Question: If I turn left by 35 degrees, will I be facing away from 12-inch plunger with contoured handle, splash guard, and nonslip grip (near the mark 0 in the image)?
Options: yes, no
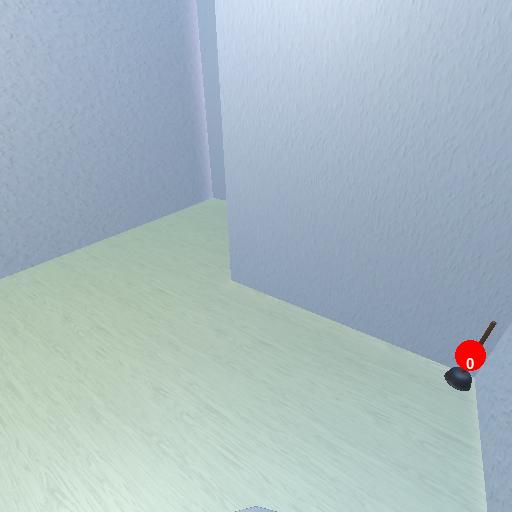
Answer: yes